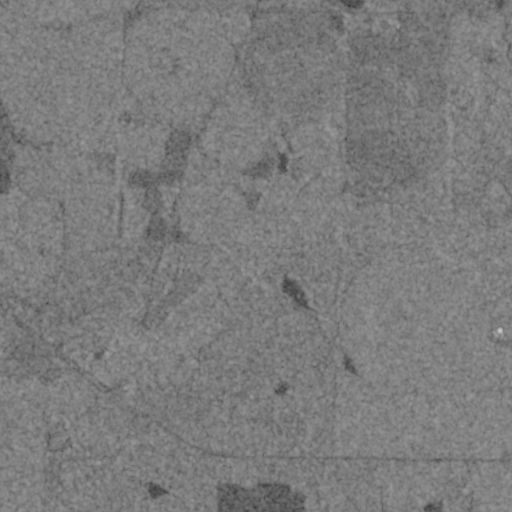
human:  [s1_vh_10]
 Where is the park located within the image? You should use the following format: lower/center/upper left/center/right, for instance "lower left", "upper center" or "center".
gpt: The park is located in the lower left of the image.
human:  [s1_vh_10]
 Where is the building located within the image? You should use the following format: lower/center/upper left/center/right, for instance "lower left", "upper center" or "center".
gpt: The building is located in the lower left of the image.
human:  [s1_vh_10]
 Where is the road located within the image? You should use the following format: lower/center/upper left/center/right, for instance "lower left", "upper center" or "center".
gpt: There is no road in the image.

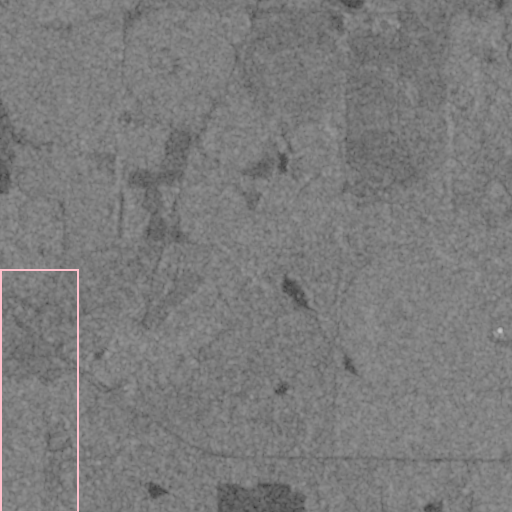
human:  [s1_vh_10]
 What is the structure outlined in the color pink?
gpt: The structure outlined in pink is a park.
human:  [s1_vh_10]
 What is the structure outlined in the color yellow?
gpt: There is no yellow outline.